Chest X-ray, PA view. Patient: 63 years old, sex M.
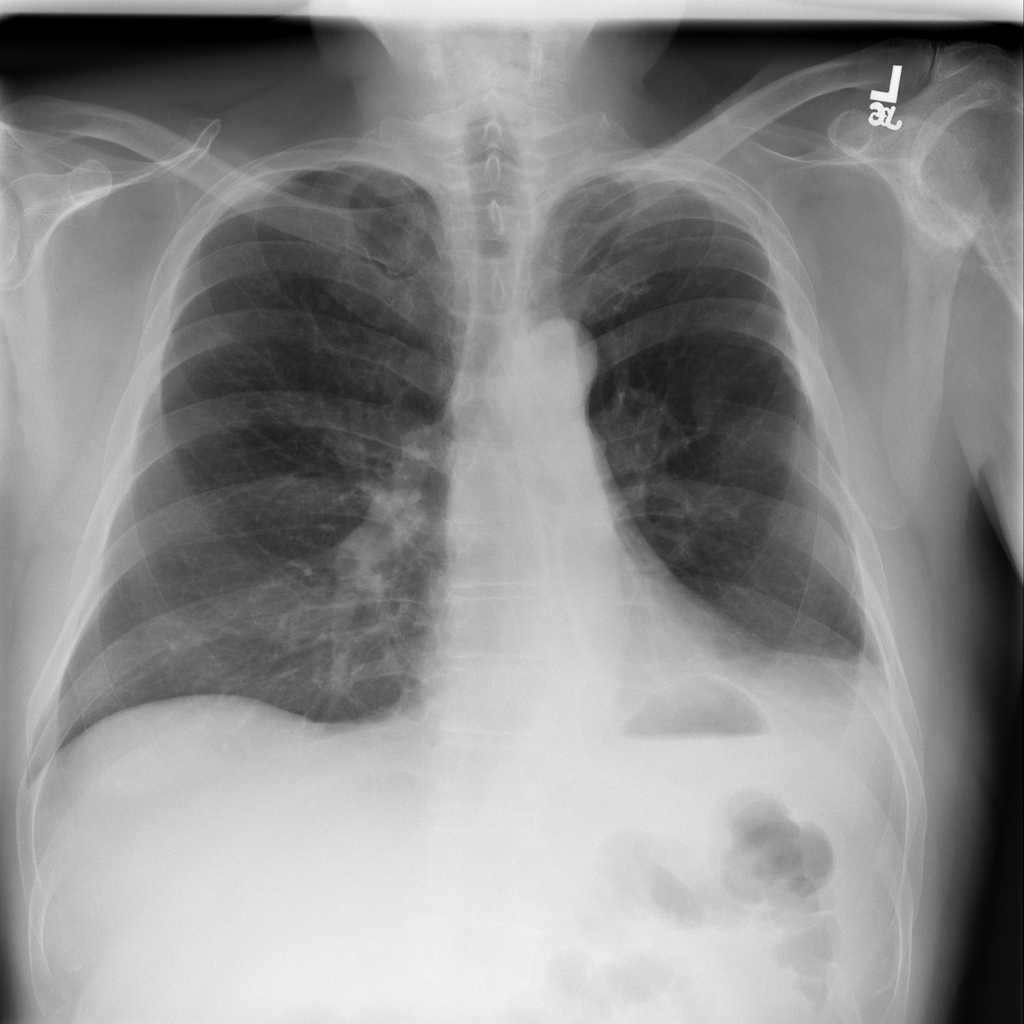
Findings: No Finding